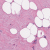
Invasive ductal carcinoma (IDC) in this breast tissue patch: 1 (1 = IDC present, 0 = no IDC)